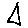
Label: triangle